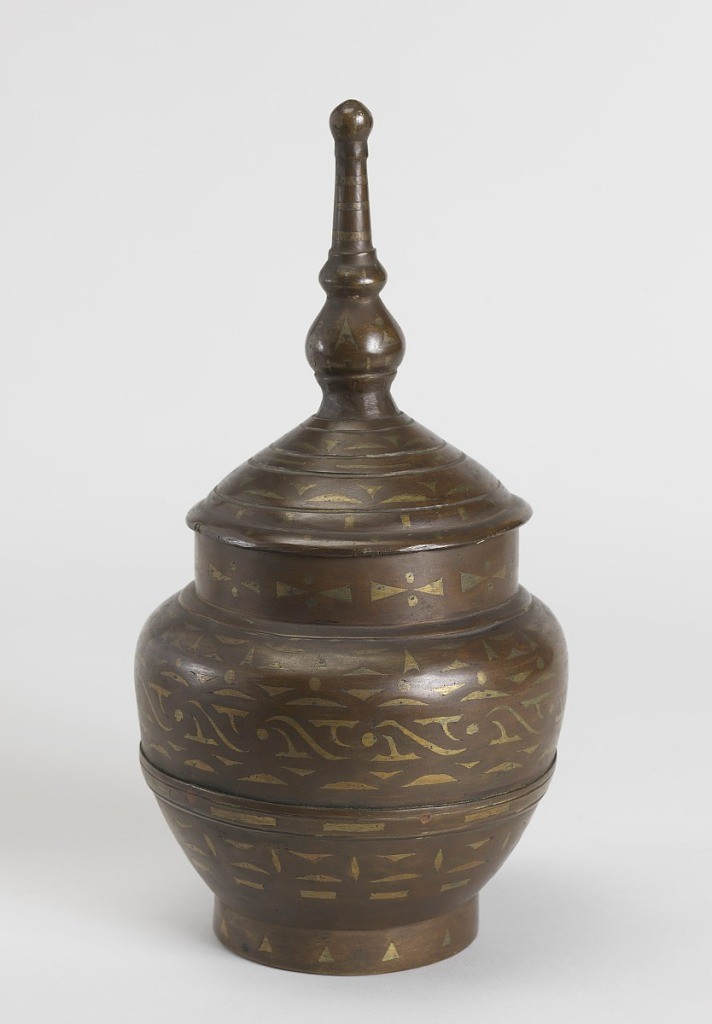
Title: Jar and cover
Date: possibly 19th century
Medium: Bronze, inlaid metal
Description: Footed jar (a) cast in two parts with encircling banding covering the joint.  Wide, short, straight neck.  Stepped lid (b) overhangs the neck, rises through curves to tall finial with two knobs topped by a ball.  The whole decorated with concentric bandings of inlaid white and brass-colored triangles, elipses, dots, S-curves, etc.